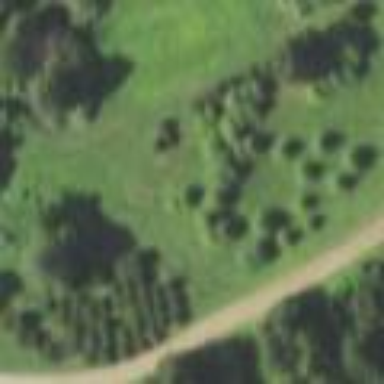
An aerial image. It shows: Plant nursery specializing in growing Christmas trees.